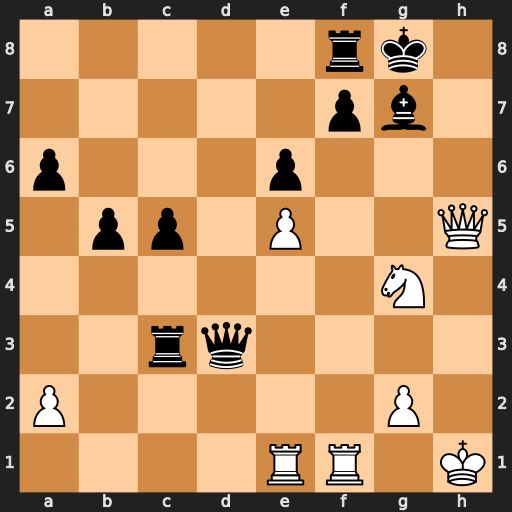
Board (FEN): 5rk1/5pb1/p3p3/1pp1P2Q/6N1/2rq4/P5P1/4RR1K
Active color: w
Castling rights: -
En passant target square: -
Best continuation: Rf3 Qc2 Rxc3 Qxc3 Re3 Qc1+ Kh2